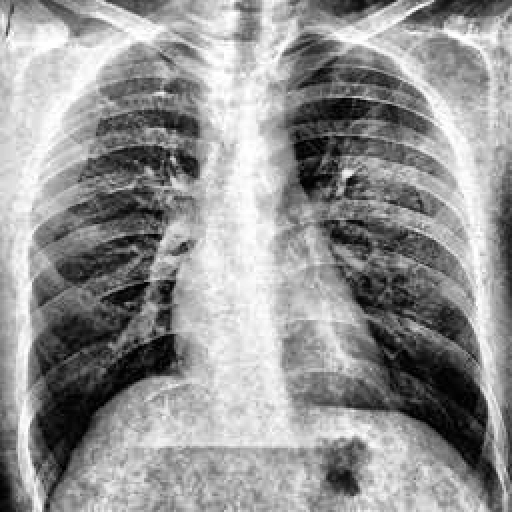
Finding: TUBERCULOSIS